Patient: sex M, age 17
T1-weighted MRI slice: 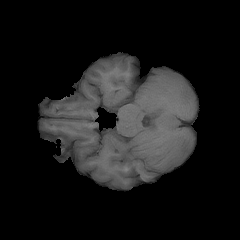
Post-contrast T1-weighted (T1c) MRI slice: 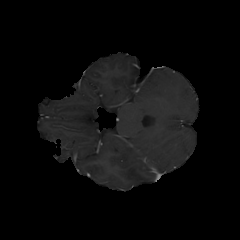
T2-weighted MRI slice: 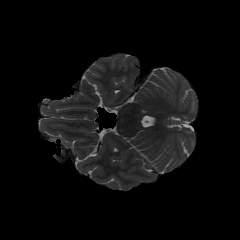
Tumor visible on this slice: no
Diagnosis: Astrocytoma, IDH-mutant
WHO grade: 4